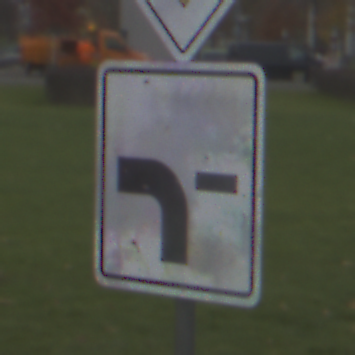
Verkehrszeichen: VerlaufVorfahrtsstrasse6
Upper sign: Vorfahrtsstrasse
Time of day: Midday
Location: Outdoor (Suburban)
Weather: Overcast
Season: NotSpecified
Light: Natural